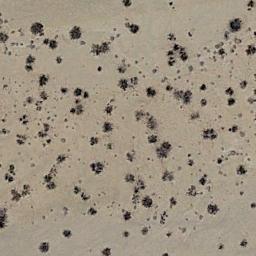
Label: chaparral